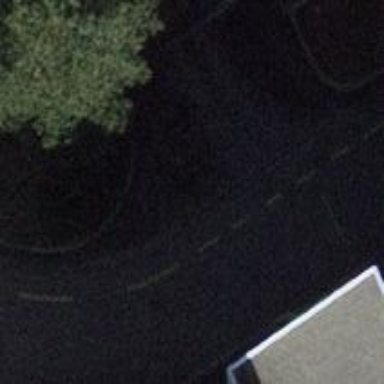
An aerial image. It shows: Smoothly paved residential road.